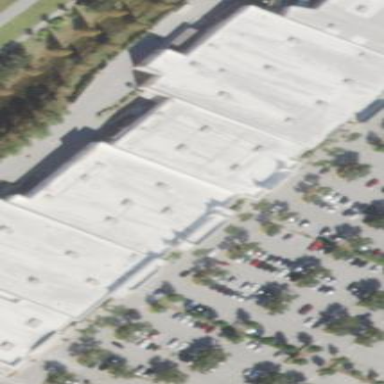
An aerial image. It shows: Department store building.